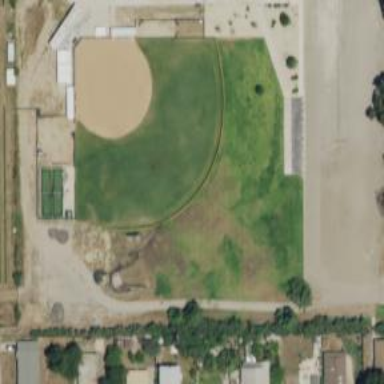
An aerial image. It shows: Baseball pitch for leisure land activities.